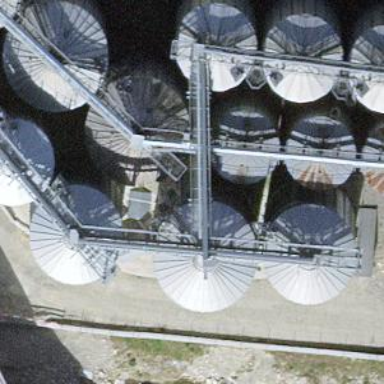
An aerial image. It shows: Building that serves as silo.